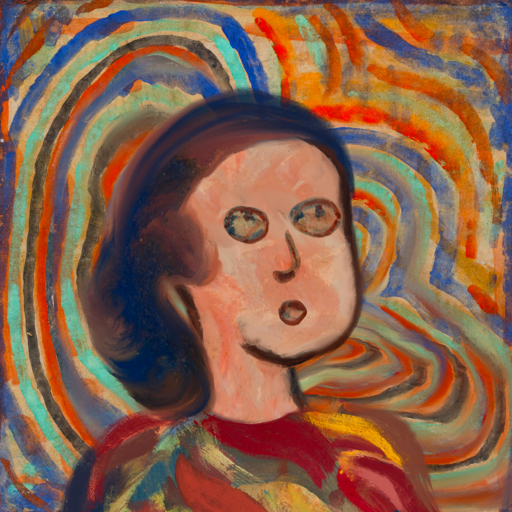
Background: Sisters, Head And Neck Side: Roy_Bahadur, Face Side: Orphan, Bust: Mother_And_Son_Son, Hair Side: Mother_And_Son_Son, Head Accessory: Blank, Second Necklace: Blank, Necklace: Blank, Baby: Blank